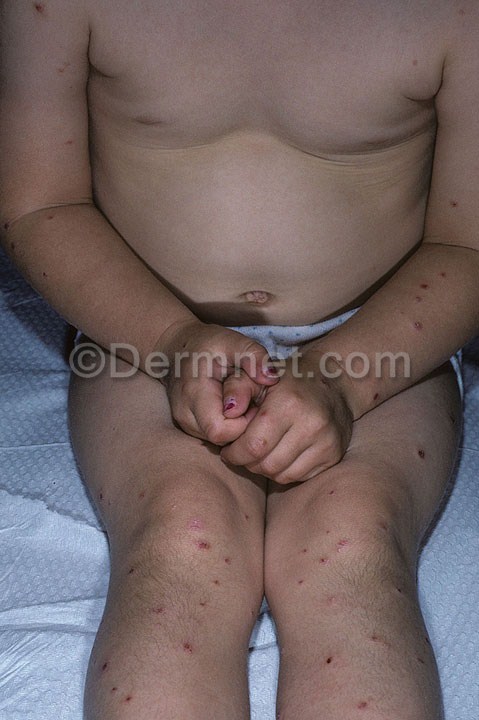
Disease: Psoriasis pictures Lichen Planus and related diseases